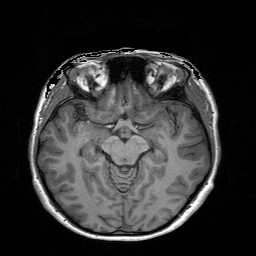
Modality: T1w
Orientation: coronal